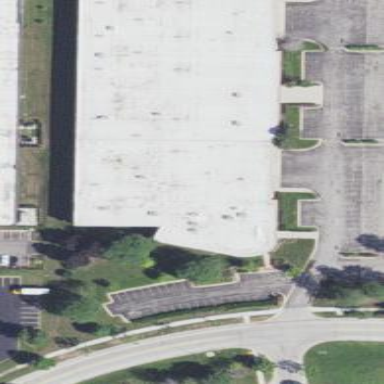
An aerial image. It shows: Commercial building.